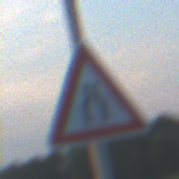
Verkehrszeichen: VerengteFahrbahn
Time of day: SunriseSunset
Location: Outdoor (Nature)
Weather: PartlyCloudy
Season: NotSpecified
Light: Natural